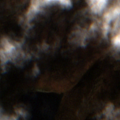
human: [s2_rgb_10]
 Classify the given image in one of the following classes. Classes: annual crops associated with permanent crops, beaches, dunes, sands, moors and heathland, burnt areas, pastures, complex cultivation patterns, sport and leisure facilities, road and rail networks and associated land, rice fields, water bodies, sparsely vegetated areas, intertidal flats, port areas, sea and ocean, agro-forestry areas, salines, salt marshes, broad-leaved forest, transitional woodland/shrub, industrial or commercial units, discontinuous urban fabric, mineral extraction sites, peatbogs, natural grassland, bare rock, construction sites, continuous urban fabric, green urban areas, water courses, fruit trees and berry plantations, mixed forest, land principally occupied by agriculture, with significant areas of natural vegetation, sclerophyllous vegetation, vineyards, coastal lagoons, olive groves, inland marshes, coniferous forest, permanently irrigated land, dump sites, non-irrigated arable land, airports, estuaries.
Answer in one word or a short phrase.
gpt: natural grassland, moors and heathland, peatbogs